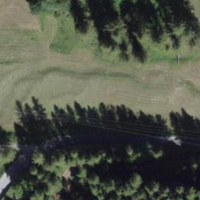
EUNIS habitat code: 26
Species observed at this site:
Vulpes vulpes